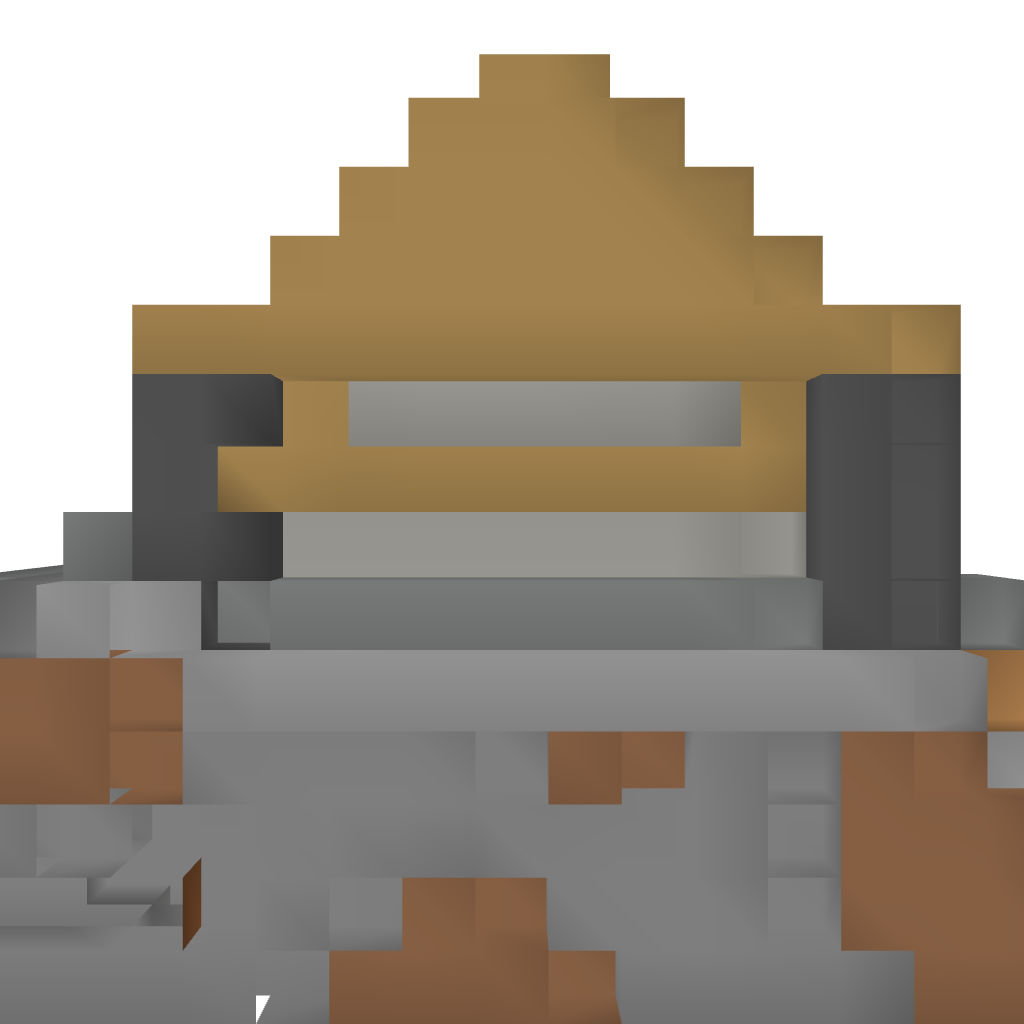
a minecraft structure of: Lovely small house